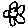
Label: flower